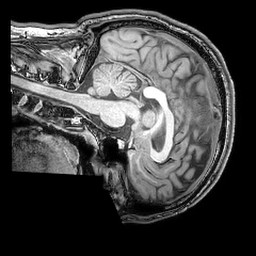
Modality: T1w
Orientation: sagittal
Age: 23
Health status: ill
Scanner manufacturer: philips
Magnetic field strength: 3 T
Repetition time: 0.007 s
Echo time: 0.003501 s